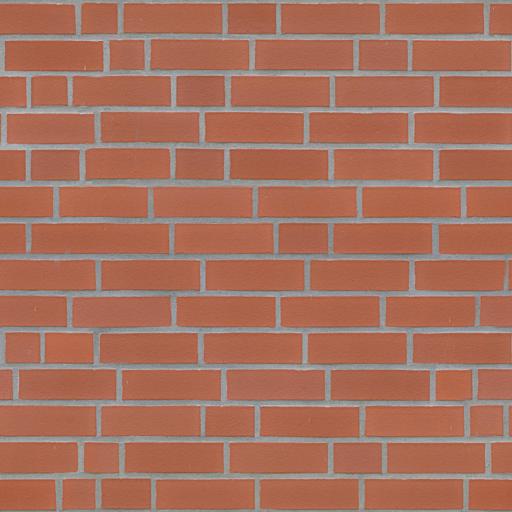
Tags: brick bricks modern orange red wall